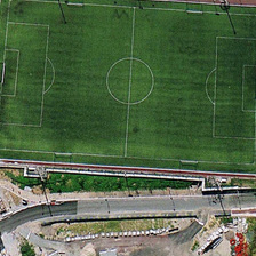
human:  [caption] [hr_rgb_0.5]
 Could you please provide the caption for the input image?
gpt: the playground is next to a road .

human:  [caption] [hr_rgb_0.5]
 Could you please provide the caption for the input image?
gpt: Here is a soccer field near the road.

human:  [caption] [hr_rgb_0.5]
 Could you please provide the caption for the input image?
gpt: There is a football field by the road.

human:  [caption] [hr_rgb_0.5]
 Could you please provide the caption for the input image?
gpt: it is a soccer playground next to a road .

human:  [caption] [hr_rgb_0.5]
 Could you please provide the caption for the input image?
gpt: the footballground is next to a road .